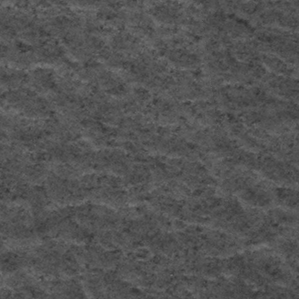
Label: frost